Aerial crown-view tile of a tropical tree (Barro Colorado Island, Panama), acquired 20250715:
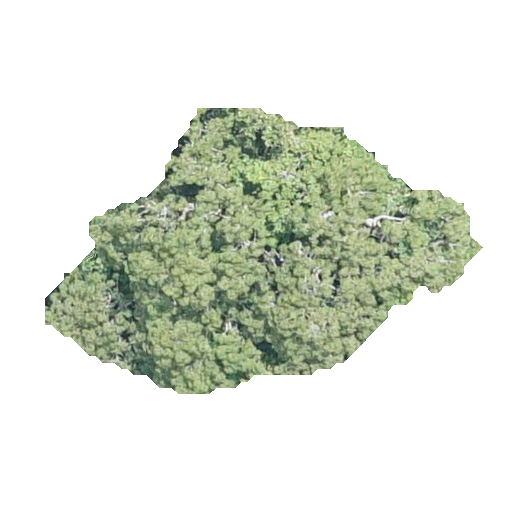
Species: Ceiba pentandra
GBIF accepted scientific name: Ceiba pentandra
Crown area: 114.802 m²